Platform: macOS
Application: Arc Browser
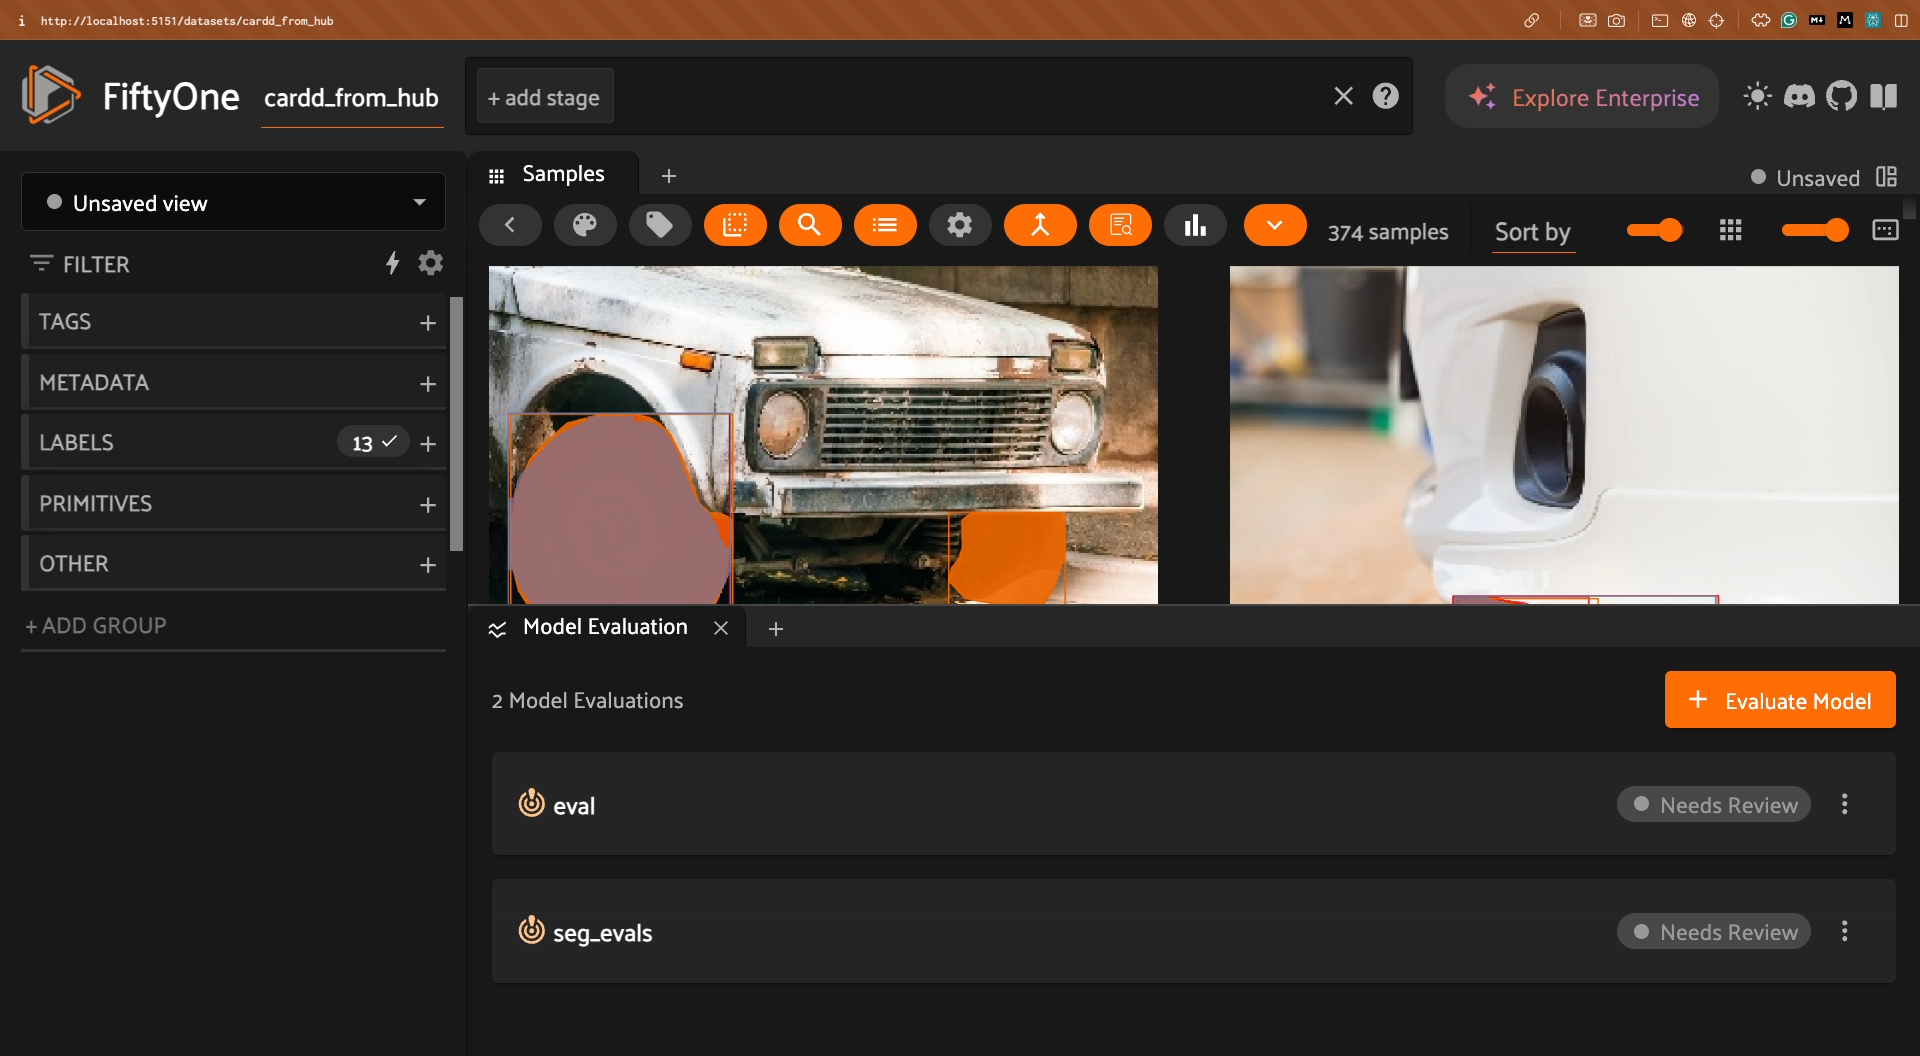
task_description: Locate the model evaluation panel
action_type: hover
element_info: Menu Item
steps_since_start: 1